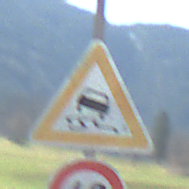
Verkehrszeichen: SchleuderOderRutschgefahr
Zusatzzeichen unten: Geschwindigkeit40
Umgebung: Outdoor, Nature
Tageszeit: MorningAfternoon
Wetter: PartlyCloudy
Licht: Natural
Jahreszeit: NotSpecified
Kontrast: HighContrast